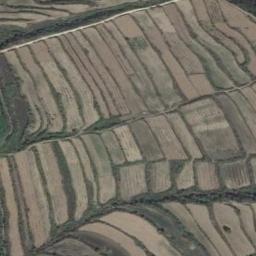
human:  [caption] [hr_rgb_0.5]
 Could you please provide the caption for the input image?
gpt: The terraced fields look like circles .

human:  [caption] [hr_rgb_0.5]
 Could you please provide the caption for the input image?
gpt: There are bare and green terrace .

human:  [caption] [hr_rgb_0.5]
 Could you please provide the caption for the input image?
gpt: There are many green plants on the terrace .

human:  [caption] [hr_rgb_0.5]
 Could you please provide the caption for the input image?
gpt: There is a winding narrow road next to a large brown and green mixed terraces .

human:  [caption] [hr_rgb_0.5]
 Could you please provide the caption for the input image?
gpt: There are many yellow terraces arranged neatly .